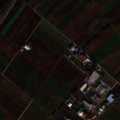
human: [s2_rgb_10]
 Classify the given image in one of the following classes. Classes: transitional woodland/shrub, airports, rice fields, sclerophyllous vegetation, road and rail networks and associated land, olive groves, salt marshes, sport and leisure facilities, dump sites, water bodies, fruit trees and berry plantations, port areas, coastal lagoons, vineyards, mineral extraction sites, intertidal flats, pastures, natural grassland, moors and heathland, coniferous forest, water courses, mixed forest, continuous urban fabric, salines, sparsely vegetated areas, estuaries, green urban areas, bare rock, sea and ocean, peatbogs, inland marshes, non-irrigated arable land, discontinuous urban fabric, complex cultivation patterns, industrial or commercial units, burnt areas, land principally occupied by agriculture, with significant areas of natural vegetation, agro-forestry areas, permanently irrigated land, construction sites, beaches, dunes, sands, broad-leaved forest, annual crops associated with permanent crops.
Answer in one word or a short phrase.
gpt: discontinuous urban fabric, non-irrigated arable land, vineyards